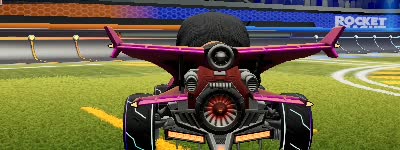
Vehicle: aftershock